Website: lowes
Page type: customer-info-address
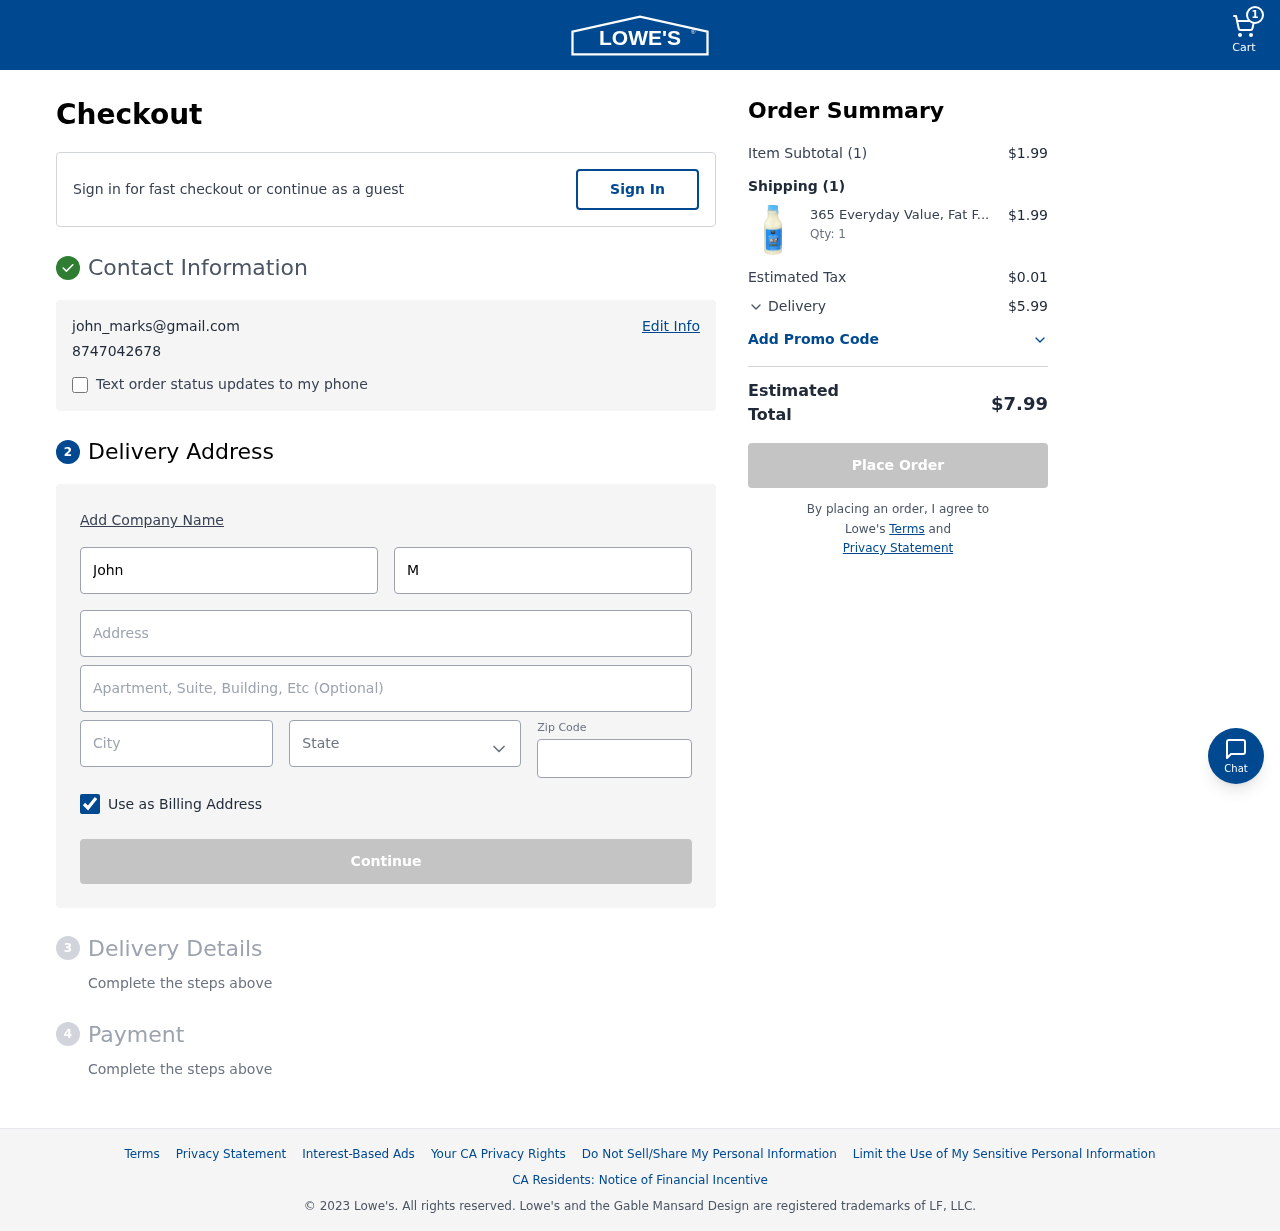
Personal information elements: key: PII_CITY
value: Hernandezview
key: PII_EMAIL
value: john_marks@gmail.com
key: PII_FIRSTNAME
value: John
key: PII_LASTNAME
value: Marks
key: PII_PHONE
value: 8747042678
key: PII_POSTCODE
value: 09106
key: PII_STATE
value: Pennsylvania
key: PII_STREET
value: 217 Parker Plains
Product elements: key: PRODUCT1_NAME
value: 365 Everyday Value, Fat Free Skim Milk, Pint
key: PRODUCT1_QUANTITY
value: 1
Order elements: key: ORDER_NUM_ITEMS
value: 1
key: ORDER_SUBTOTAL
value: $1.99
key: ORDER_NUM_ITEMS2
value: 1
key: ORDER_SUBTOTAL2
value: $1.99
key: ORDER_TAX
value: $0.01
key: ORDER_SHIPPING_COST
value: $5.99
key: ORDER_TOTAL
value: $7.99